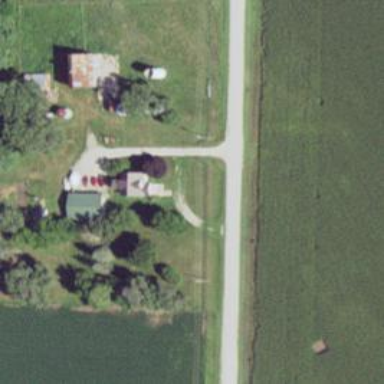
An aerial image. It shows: Residential road.